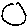
Label: circle